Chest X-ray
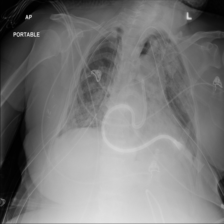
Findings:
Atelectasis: negative
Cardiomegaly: negative
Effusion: negative
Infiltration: negative
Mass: negative
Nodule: negative
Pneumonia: negative
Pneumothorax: positive
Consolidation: negative
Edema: negative
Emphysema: negative
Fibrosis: negative
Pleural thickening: negative
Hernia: negative